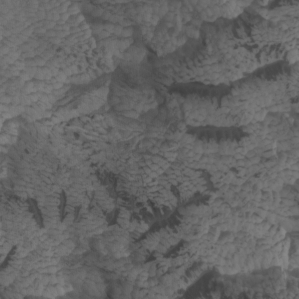
Label: non_frost